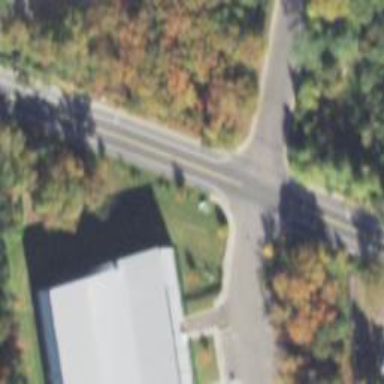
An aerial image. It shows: Unmarked road crossing.